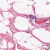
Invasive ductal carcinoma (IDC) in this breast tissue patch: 0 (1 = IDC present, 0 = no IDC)